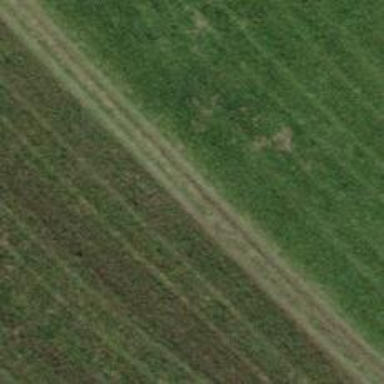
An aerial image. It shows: Grass track with grade5 track type.